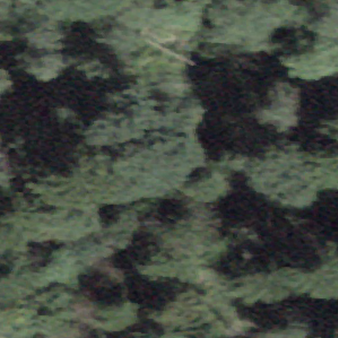
Label: other